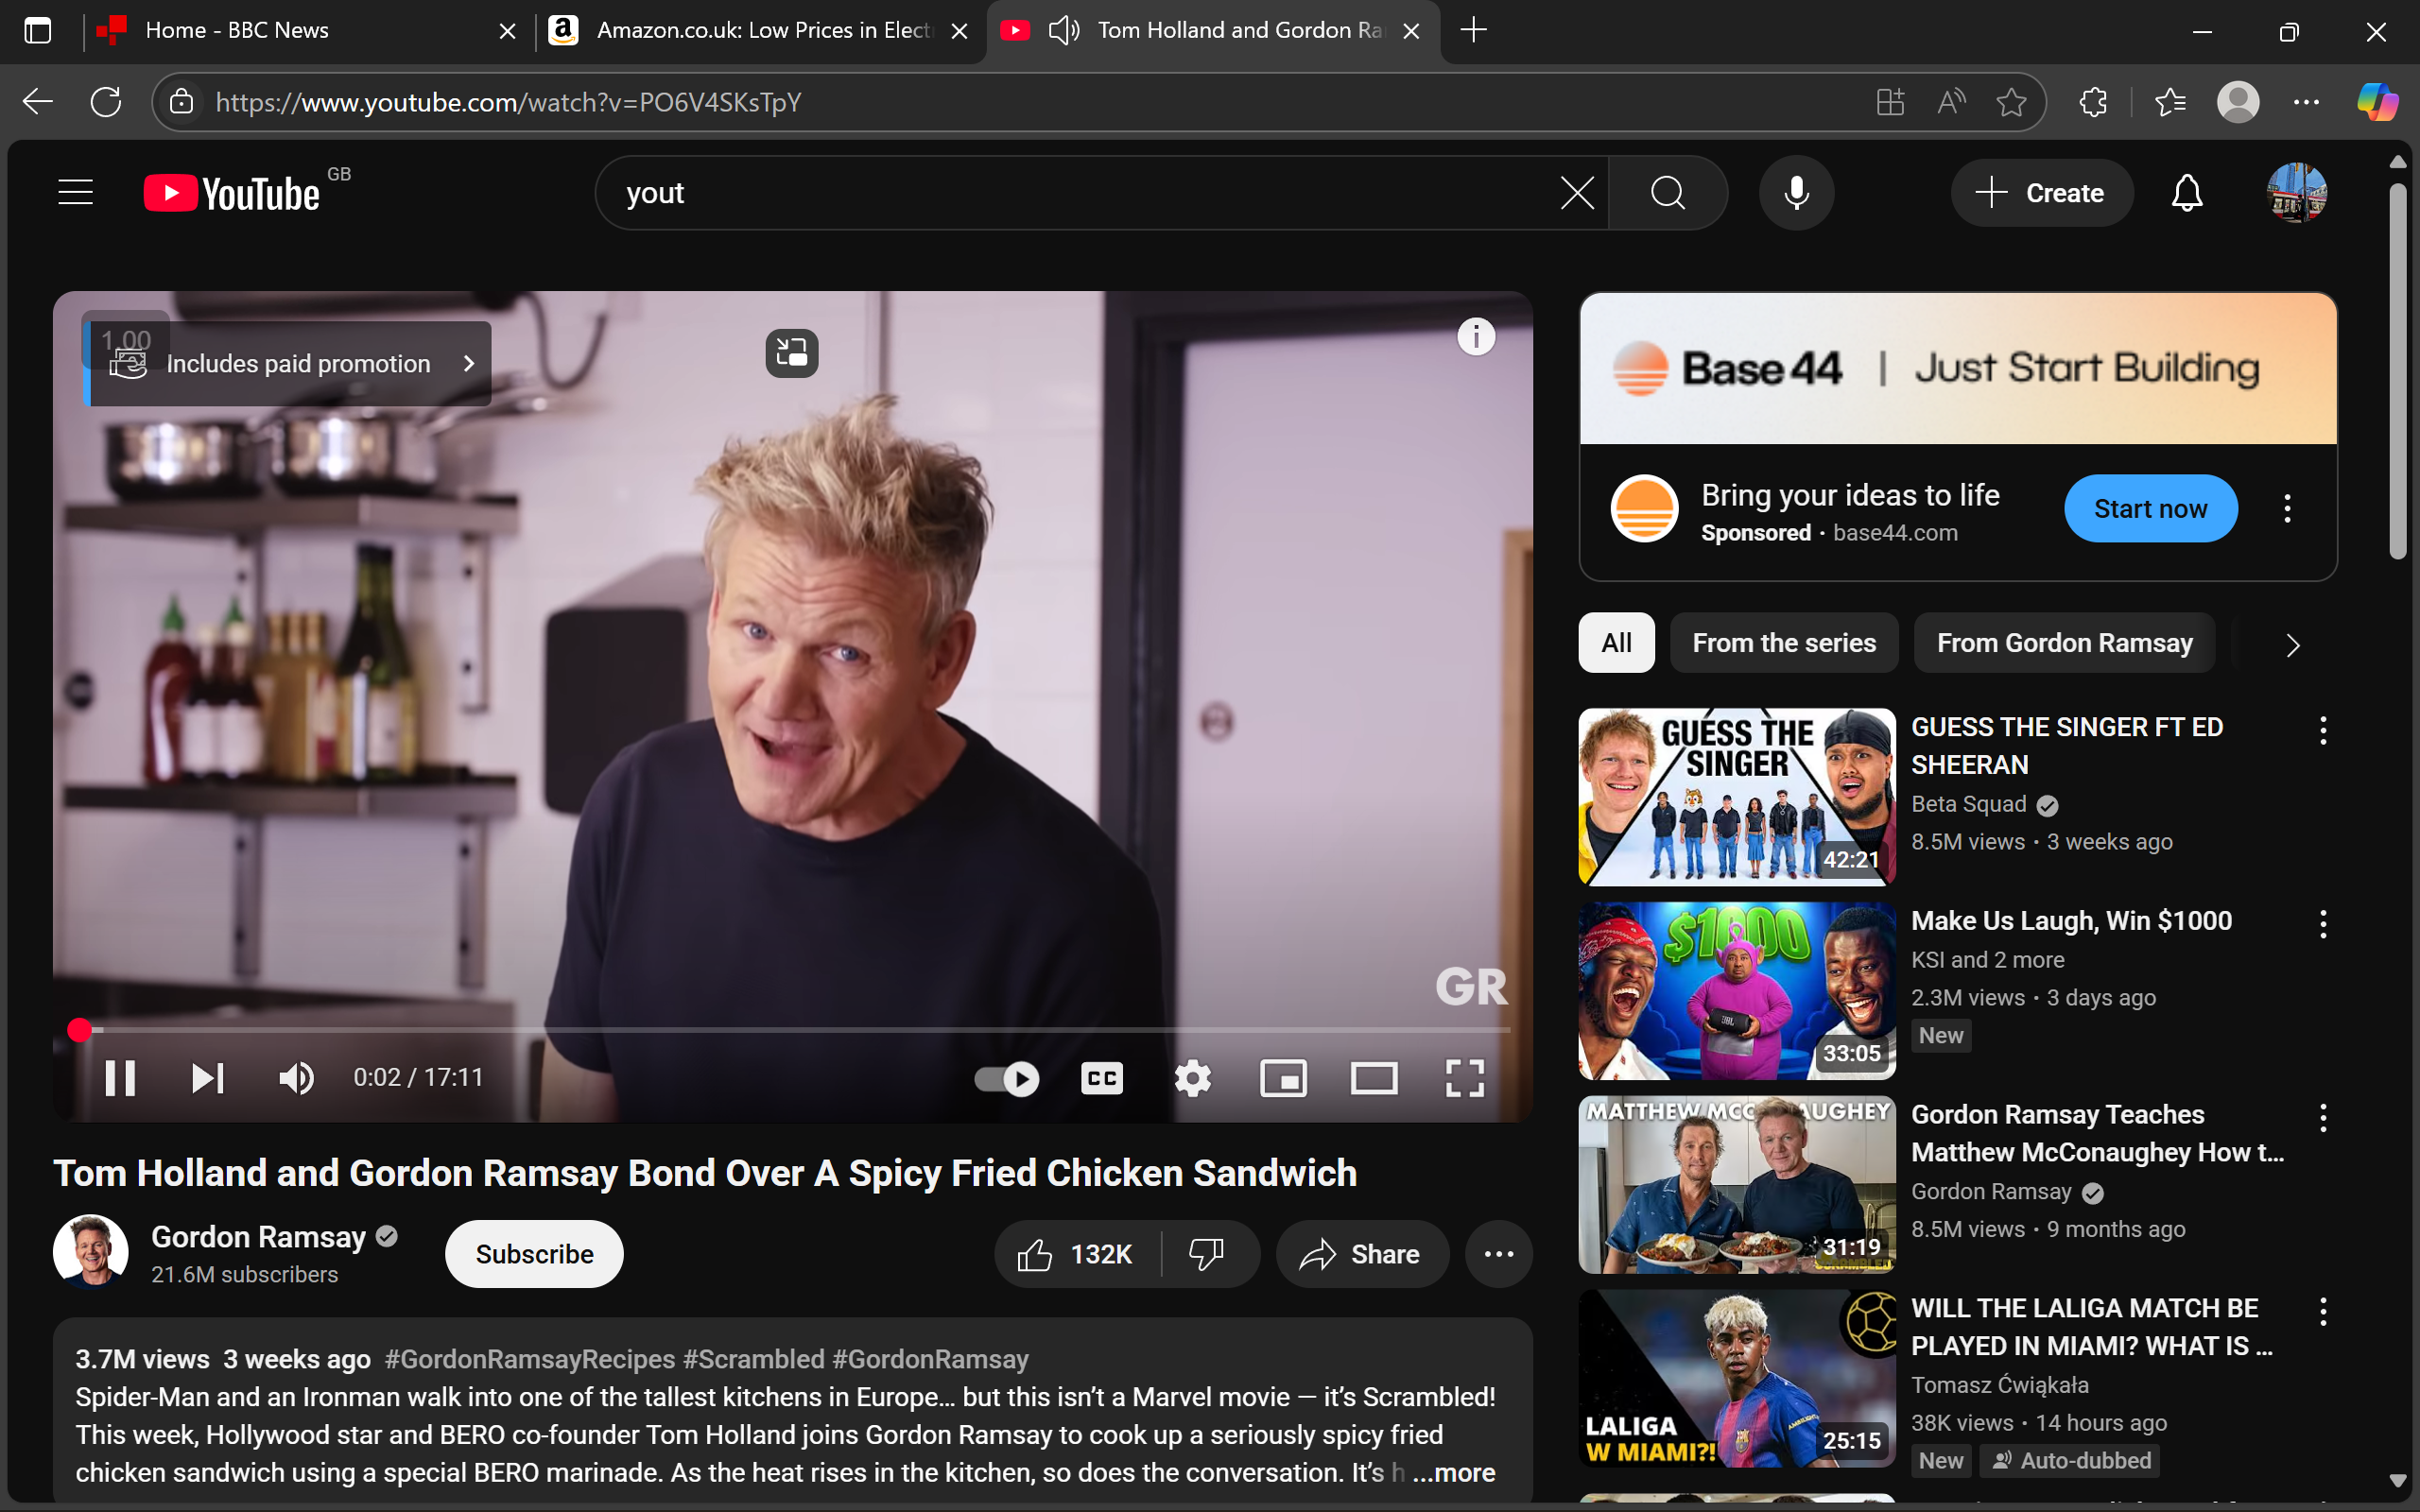
UI elements on screen:
"Desktop - window"
"Tom Holland and Gordon Ramsay Bond Over A Spicy Fried Chicken Sandwich - YouTube - window"
"System - menu bar - Contains commands to manipulate the window"
"System - menu item"
"title bar"
"Minimise - button - Moves the window out of the way"
"Maximise - button - Makes the window full screen"
"Close - button - Closes the window"
"Amazon.co.uk: Low Prices in Electronics, Books, Sports Equipment & more - window"
"System - menu bar - Contains commands to manipulate the window"
"System - menu item"
"title bar"
"Minimise - button - Moves the window out of the way"
"Maximise - button - Makes the window full screen"
"Close - button - Closes the window"
"Home - BBC News - window"
"System - menu bar - Contains commands to manipulate the window"
"System - menu item"
"title bar - value: Home - BBC News"
"Minimise - button - Moves the window out of the way"
"Maximise - button - Makes the window full screen"
"Close - button - Closes the window"
"window"
"Taskbar - pane"
"pane"
"Running applications - pane"
"pane"
"window"
"UI element"
"window"
"UI element"
"window"
"UI element"
"window"
"UI element"
"window"
"UI element"
"System - menu bar - Contains commands to manipulate the window"
"System - menu item"
"Settings - window - value: Settings"
"Minimise Settings - button"
"Restore Settings - button"
"Close Settings - button"
"Welcome to NVDA - window"
"title bar - value: Welcome to NVDA"
"Close - button - Closes the window"
"Welcome to NVDA - dialog - Welcome to NVDA!
Most commands for controlling NVDA require you to hol..."
"Welcome to NVDA! - window"
"Welcome to NVDA! - text"
"Most commands for controlling NVDA require you to hold down the NVDA key while pressing other key..."
"Options - window"
"Options - grouping"
"Keyboard layout: - window"
"Keyboard layout: - text"
"Keyboard layout: - window"
"Keyboard layout: - combo box - value: laptop"
"Keyboard layout: - text - value: laptop"
"Open - button"
"Use CapsLock as an NVDA modifier key - window"
"Use CapsLock as an NVDA modifier key - check box"
"Start NVDA after I sign in - window"
"Start NVDA after I sign in - check box"
"Show this dialog when NVDA starts - window"
"Show this dialog when NVDA starts - check box"
"OK - window"
"OK - button"
"Windows Input Experience - window"
"Spotify – Liked Songs - document"
"section"
"accessibility_dump_20250821_222952.json - Visual Studio Code - document"
"section"
"Program Manager - window"
"Program Manager - pane"
"window"
"pane"
"Desktop - window"
"Desktop - list"
"Recycle Bin - list item"
"Adobe Acrobat - list item"
"Adobe Digital Editions 4.5 - list item"
"Attack SharkX3Mouse - list item"
"Audacity - list item"
"Edit - list item"
"HP Support Assistant - list item"
"Imaging Edge Desktop - list item"
"NVDA - list item"
"Remote - list item"
"Riot Client - list item"
"Ryzen Controller - list item"
"Steam - list item"
"VALORANT - list item"
"Viewer - list item"
"AddonTemplate-master - list item"
"nvda_dumps - list item"
"Screenshots - list item"
"treetojson - list item"
"Tree2JSON.nvda-addon - list item"
"treetojson.zip - list item"